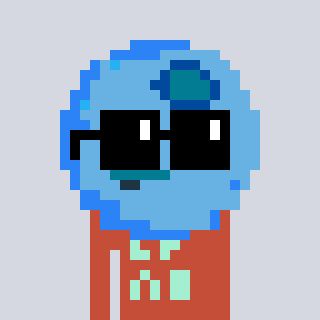
a pixel art character with square black sunglasses, a blueberry-shaped head and a rust-colored body on a cool background